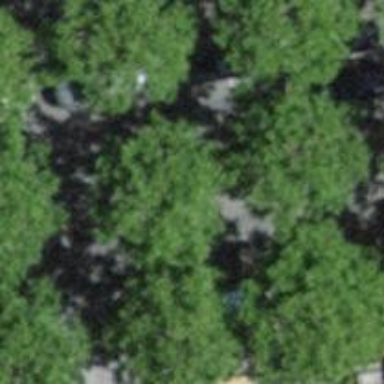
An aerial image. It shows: Beautiful avenue lined with broadleaved trees.